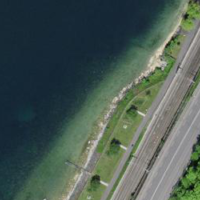
EUNIS habitat code: 14
Species observed at this site:
Humulus lupulus
Tussilago farfara